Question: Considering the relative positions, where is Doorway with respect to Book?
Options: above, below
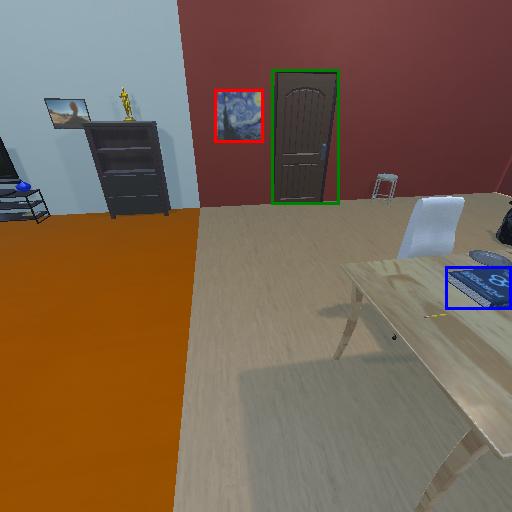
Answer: above